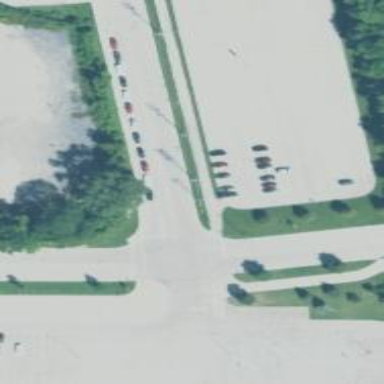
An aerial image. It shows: Marked crossing on path.